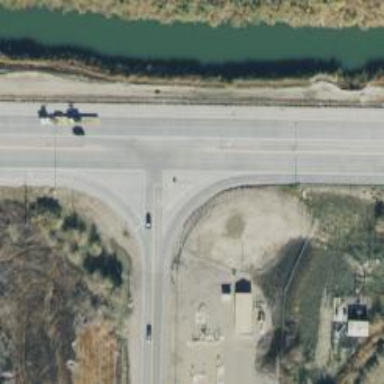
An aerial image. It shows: Stop road.